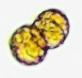
Label: Margalefidinium